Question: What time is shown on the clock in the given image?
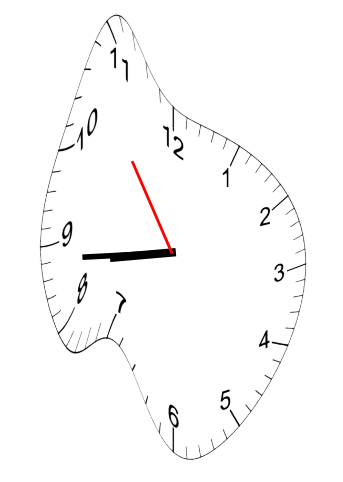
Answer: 08:43:54